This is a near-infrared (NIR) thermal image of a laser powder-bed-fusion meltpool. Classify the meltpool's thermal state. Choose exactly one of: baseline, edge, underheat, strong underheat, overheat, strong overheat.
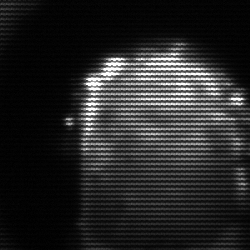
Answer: baseline